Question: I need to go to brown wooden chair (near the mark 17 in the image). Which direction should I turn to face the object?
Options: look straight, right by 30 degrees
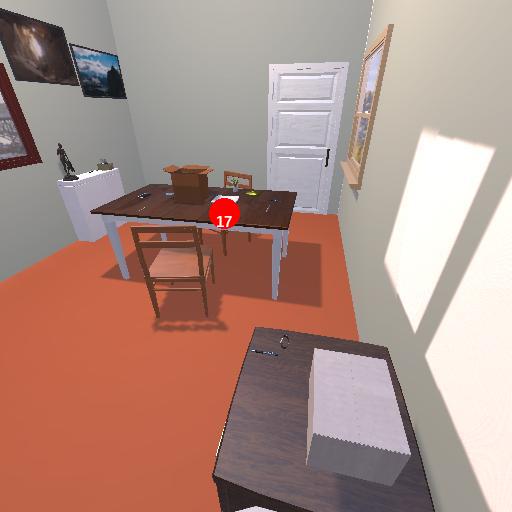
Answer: look straight